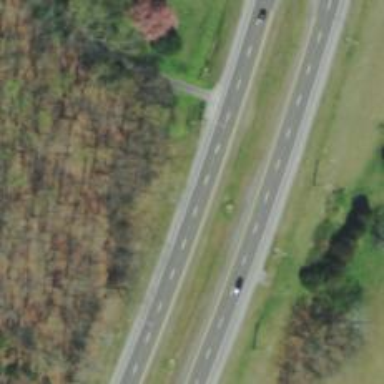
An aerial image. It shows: Asphalt trunk highway.